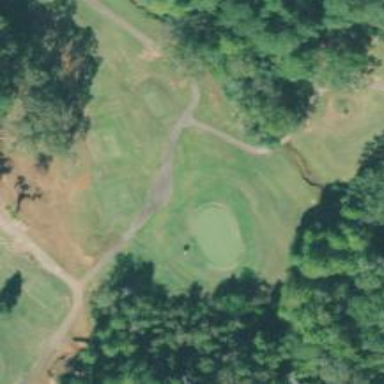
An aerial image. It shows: Path for both road and golf.